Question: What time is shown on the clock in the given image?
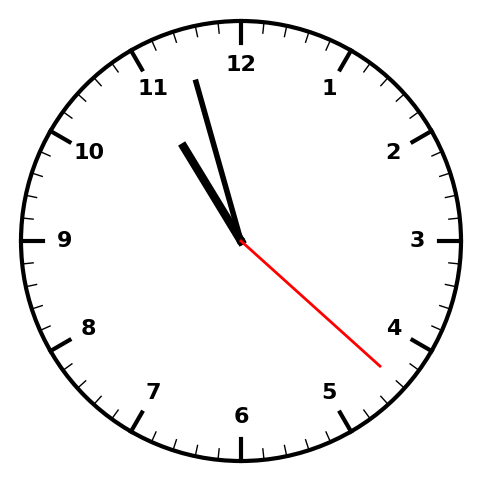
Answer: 10:57:22